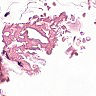
Metastatic tissue present: no